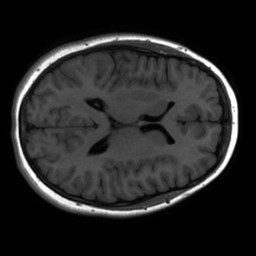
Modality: inplaneT1
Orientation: axial
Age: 19
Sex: female
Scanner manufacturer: ge
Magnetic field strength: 3 T
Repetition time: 2.326 s
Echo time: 0.02412 s